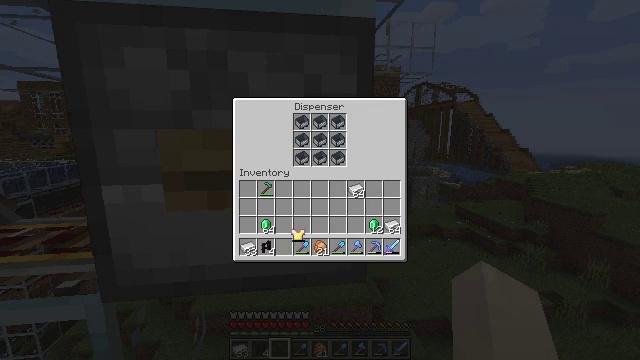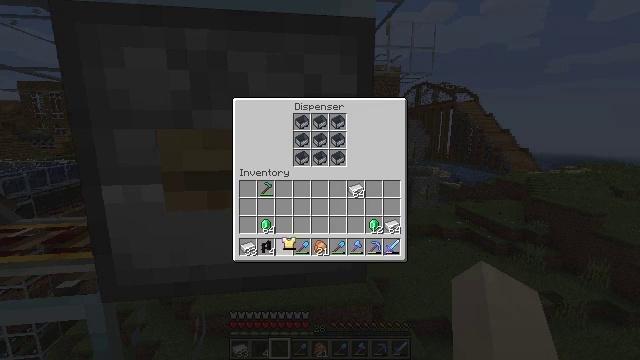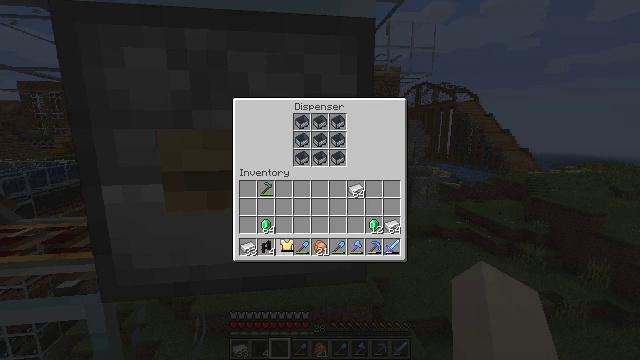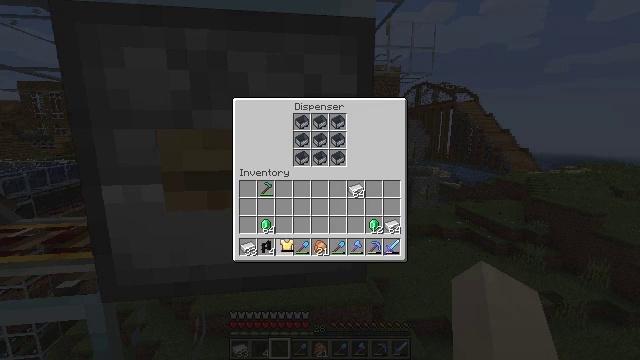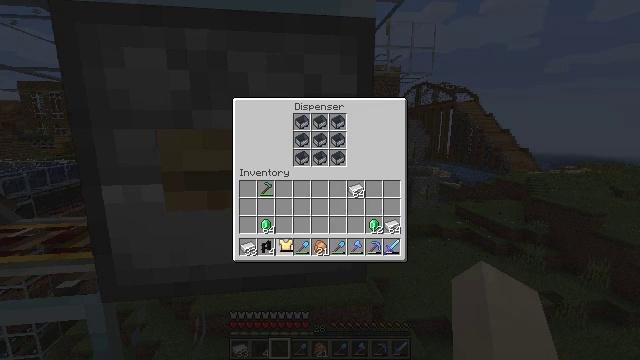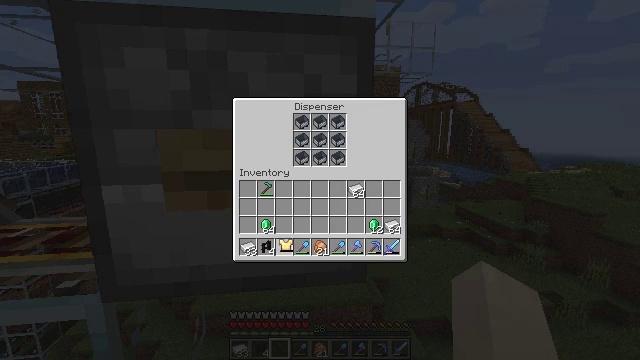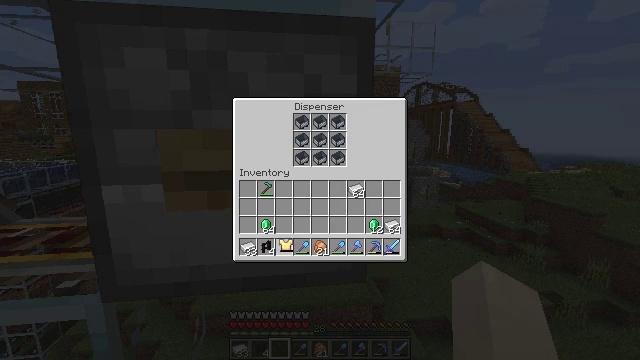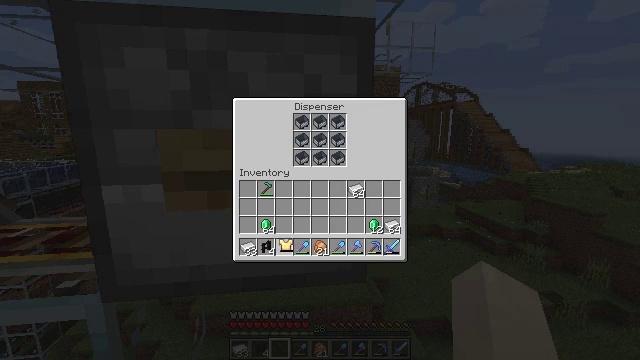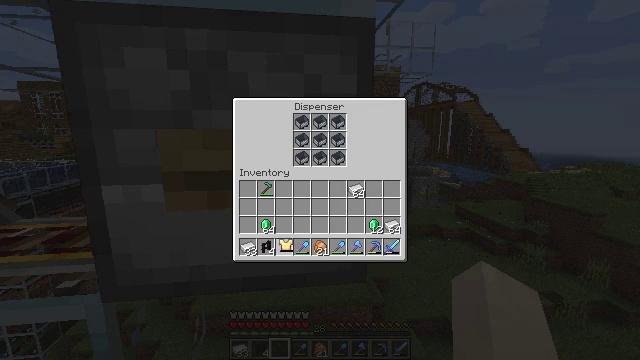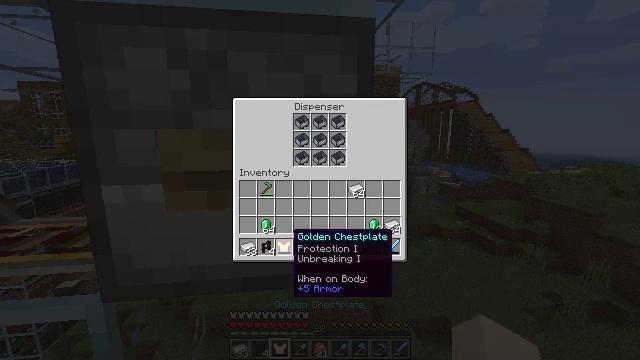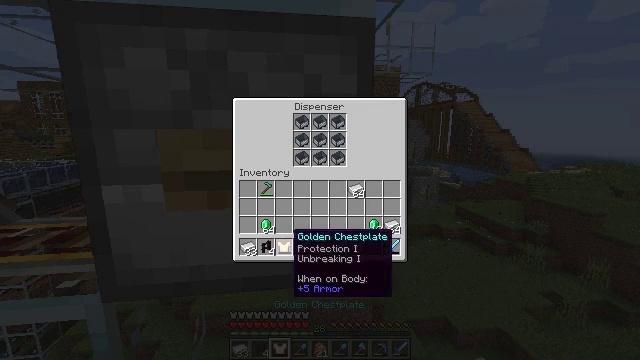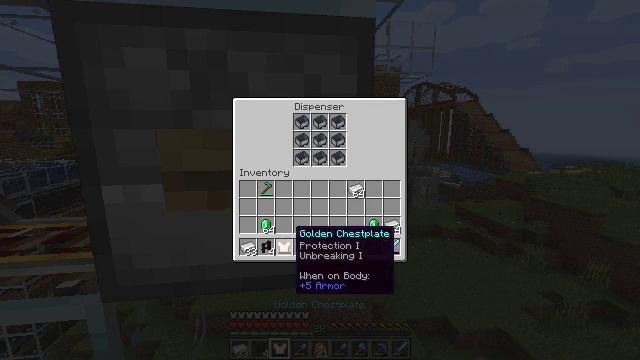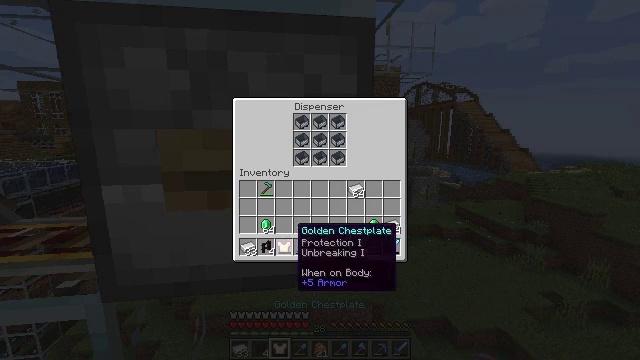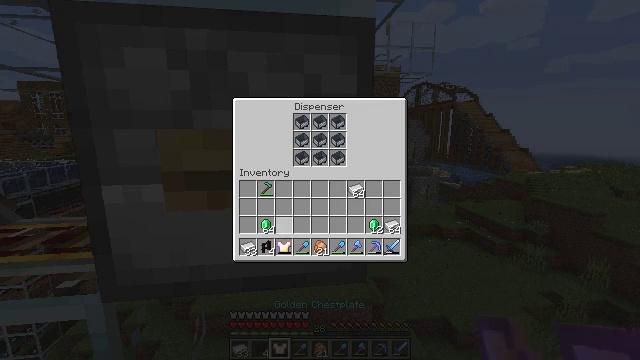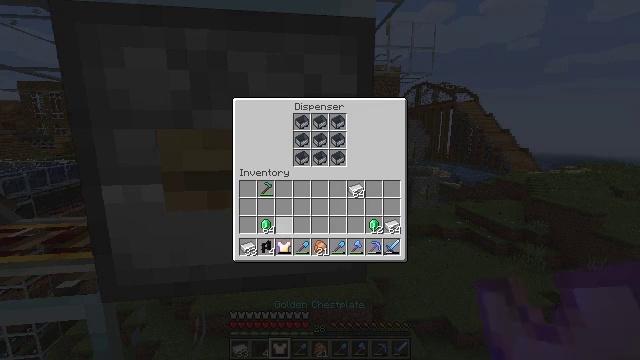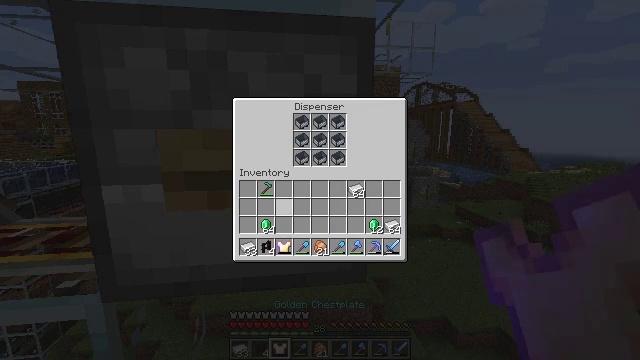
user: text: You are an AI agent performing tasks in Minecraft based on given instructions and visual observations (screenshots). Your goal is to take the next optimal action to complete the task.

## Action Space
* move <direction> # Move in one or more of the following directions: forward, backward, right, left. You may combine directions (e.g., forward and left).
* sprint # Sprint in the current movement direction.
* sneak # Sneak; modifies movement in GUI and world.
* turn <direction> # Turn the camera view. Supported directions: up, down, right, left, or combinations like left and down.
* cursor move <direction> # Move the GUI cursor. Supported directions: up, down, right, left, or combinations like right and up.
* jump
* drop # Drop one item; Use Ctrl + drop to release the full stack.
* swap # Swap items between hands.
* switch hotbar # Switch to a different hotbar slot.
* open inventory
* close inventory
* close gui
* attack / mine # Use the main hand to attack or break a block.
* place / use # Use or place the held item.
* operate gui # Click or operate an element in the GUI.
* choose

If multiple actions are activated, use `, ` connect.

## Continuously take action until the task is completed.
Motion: motion action
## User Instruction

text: Remove a nether brick fence from the inventory.
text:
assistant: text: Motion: cursor move left and down
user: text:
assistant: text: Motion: no_op
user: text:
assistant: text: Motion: no_op
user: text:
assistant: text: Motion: no_op
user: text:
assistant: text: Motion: no_op
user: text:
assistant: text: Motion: operate gui
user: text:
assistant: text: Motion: operate gui
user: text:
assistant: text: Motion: operate gui
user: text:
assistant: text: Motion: no_op
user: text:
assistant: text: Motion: no_op
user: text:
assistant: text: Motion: no_op
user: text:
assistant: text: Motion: no_op
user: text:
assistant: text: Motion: no_op
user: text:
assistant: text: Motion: cursor move up
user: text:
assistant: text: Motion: cursor move up
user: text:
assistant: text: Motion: no_op
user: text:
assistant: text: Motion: no_op
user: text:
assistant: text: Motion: no_op
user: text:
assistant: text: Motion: no_op
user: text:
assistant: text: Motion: no_op
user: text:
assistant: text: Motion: no_op
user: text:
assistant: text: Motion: no_op
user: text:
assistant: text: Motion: no_op
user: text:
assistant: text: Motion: no_op
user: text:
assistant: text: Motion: no_op
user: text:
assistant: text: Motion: no_op
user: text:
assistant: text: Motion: no_op
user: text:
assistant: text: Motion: no_op
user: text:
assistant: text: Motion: no_op
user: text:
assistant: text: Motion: no_op